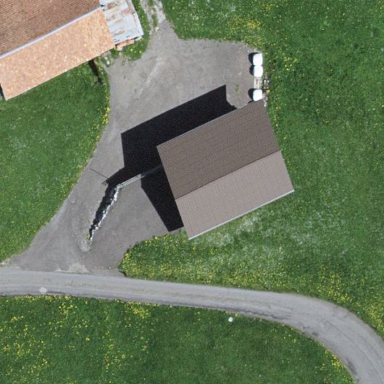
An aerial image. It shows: Farm auxiliary building.